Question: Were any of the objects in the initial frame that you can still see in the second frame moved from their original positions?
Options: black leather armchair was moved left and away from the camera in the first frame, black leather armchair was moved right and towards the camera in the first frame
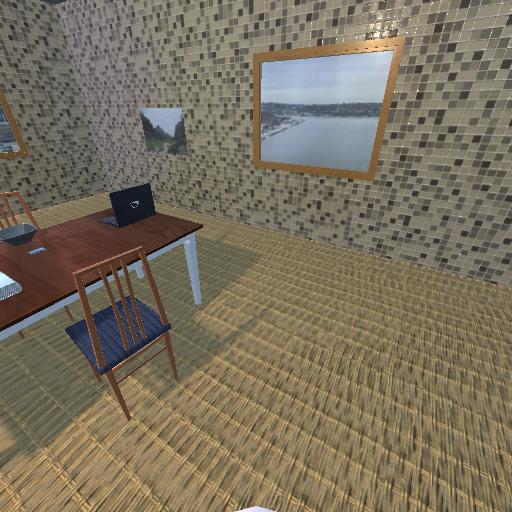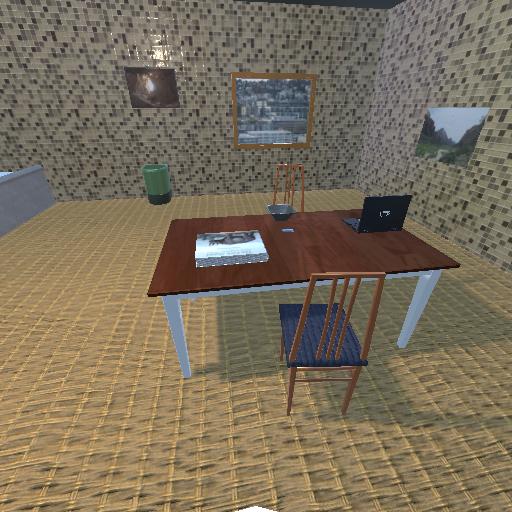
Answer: black leather armchair was moved left and away from the camera in the first frame